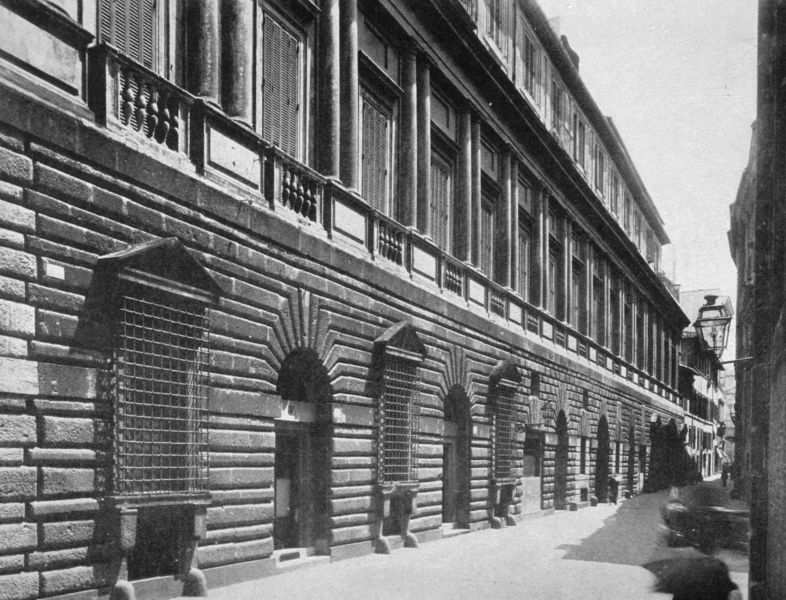
Titel: Palazzo Vidoni-Caffarelli (Fassade)
Künstler: Raffaelo Santi
Standort: Roma
Institution: Palazzo Vidoni-Caffarelli
Schlagwörter: dunkel, himmel, schatten, fenster, grau, hell, lampe, laterne, licht, paris, schwarz, strasse, säule, säulen, tür, weiss, gebäude, haus, schirm, weg, architektur, lang, stein, steine, häuser, gitter, schräg, balkon, bogen, fassade, gasse, perspektive, pflaster, türen, moderne, giebel, mauer, ziegel, fußgänger, läden, pilaster, geländer, tor, balkone, foto, fotografie, photographie, bögen, eingang, fensterladen, hauswand, palast, palazzo, balustrade, mauerwerk, schwarz-weiß, photo, rustika, sims, vergittert, louvre, stockwerke, geschoss, fesnter, photografie, tympanon, häuserzeile, uffizien, etruskisch, sockelgeschoss, gesimse, baluster, bruestung, lamellen, klassische, fesnterläden, gebäudehaus, vergitterte fenster, 1900, balcon, t+r, rüen, rustizierungen